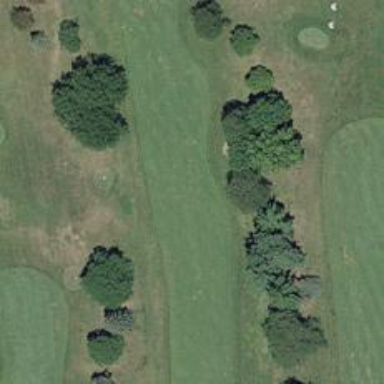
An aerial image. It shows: Golf hole.